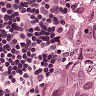
Metastatic tissue present: yes